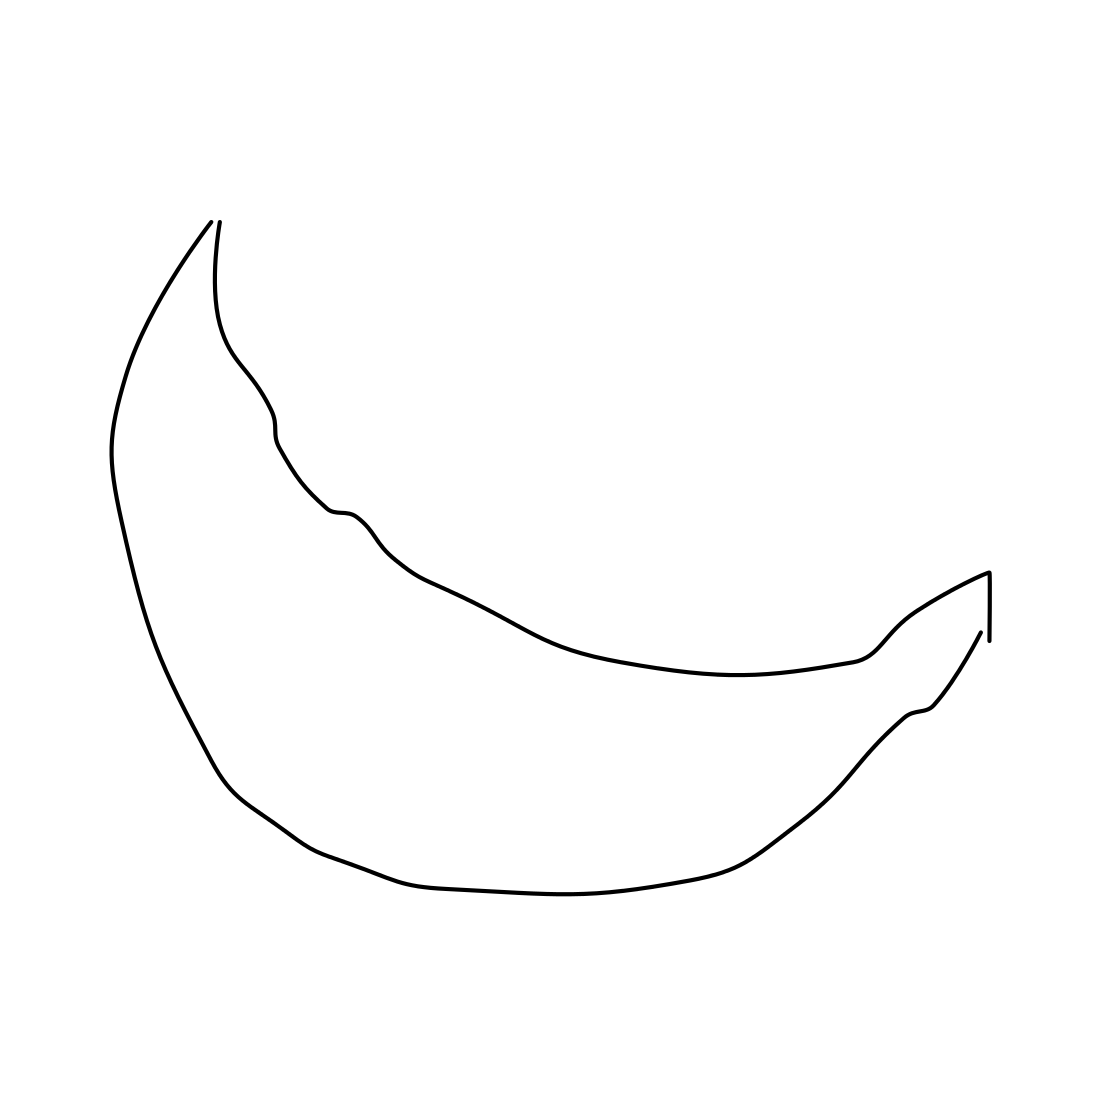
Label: moon